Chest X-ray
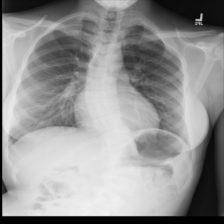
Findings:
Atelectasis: negative
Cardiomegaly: negative
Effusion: negative
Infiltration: negative
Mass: negative
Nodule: negative
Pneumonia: negative
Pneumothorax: negative
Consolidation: negative
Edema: negative
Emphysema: negative
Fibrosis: negative
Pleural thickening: negative
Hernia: negative